Question: I'm making an app in Blazor Server (.NET 5), and I'd like to hide the side and top bars for a specific page. I tried searching but I couldn't find any solutions that worked. Below is a screenshot showing what I want to hide (in red rectangles).

Obviously, I want the content/body section itself to take up the whole page instead.
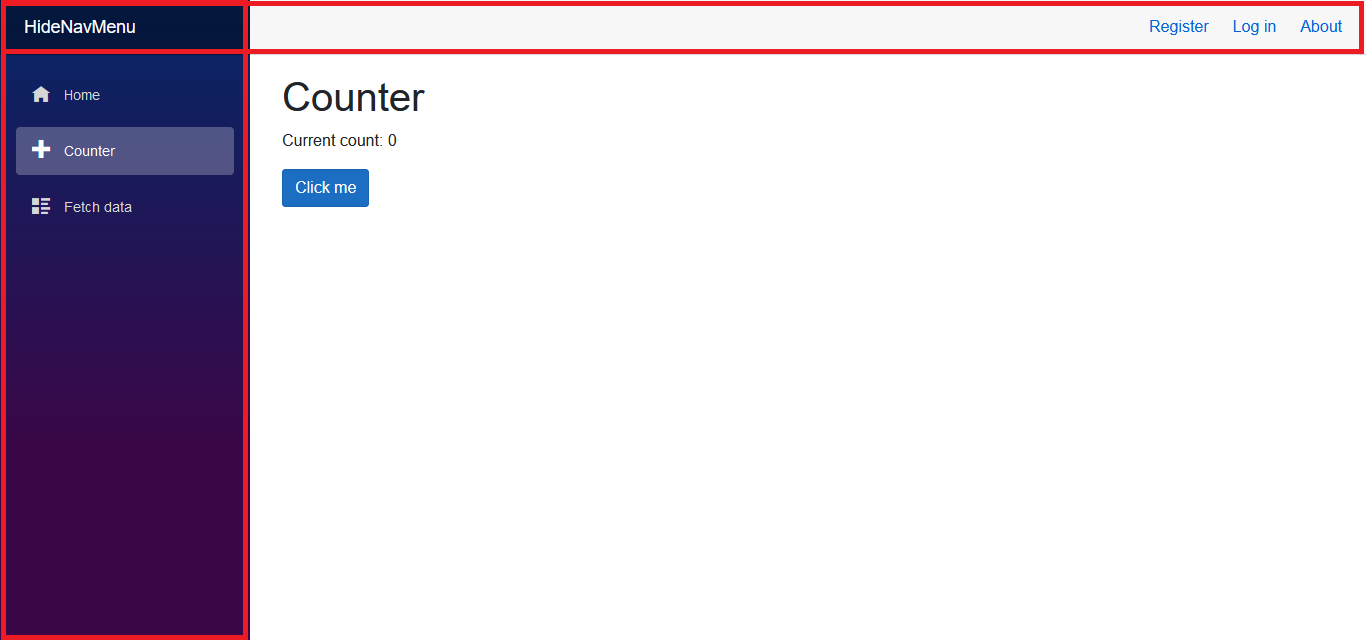
Answer: The top and side bar are defined in the 'shared/MainLayout.razor' file. You can edit that file in order to edit the layout.
If you want to hide the top and side bars on only specific pages and not all the pages in your application, you can create a new layout component that does not have the top and side bar elements and then add the new layout to the selective pages using the '@layout' directive.
Create and apply new layout to component - <URL>